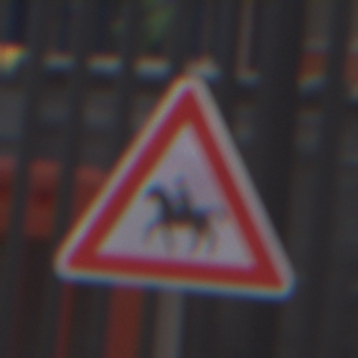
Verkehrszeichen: ReiterRechts
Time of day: MorningAfternoon
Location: Outdoor (Urban)
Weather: Overcast
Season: NotSpecified
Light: Natural